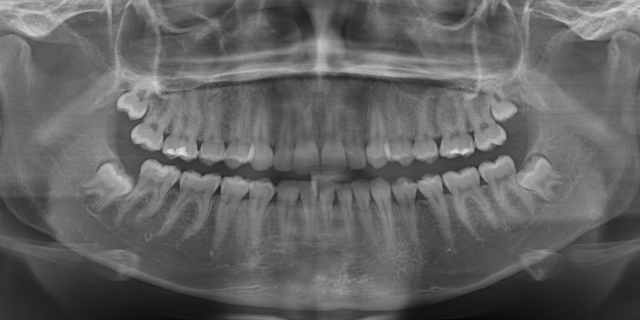
adult